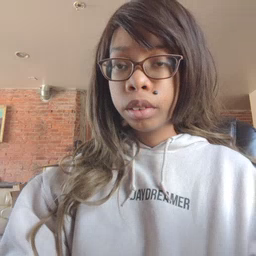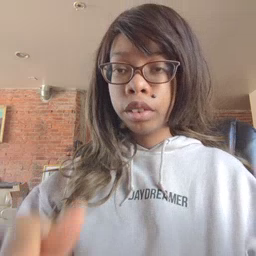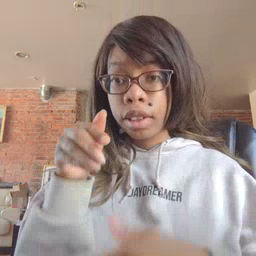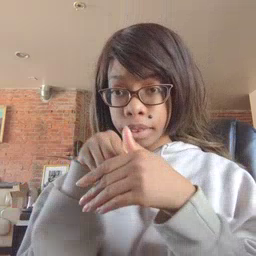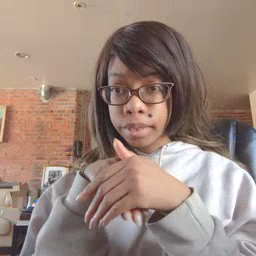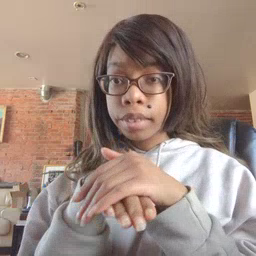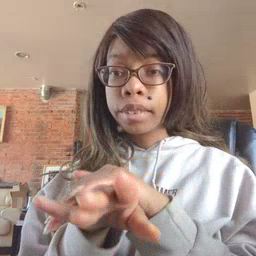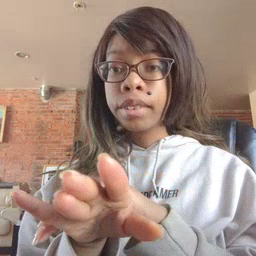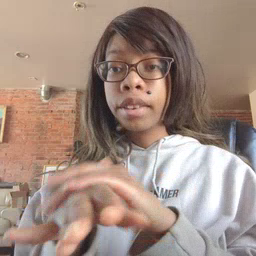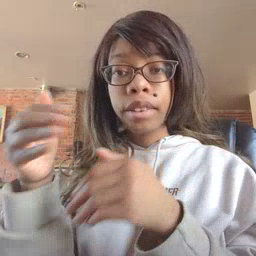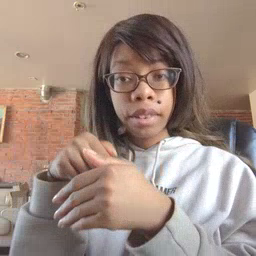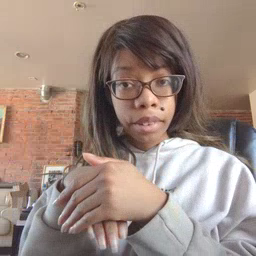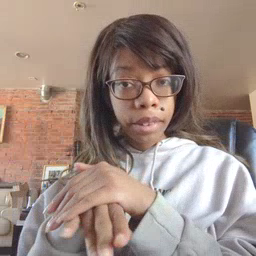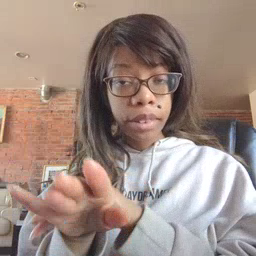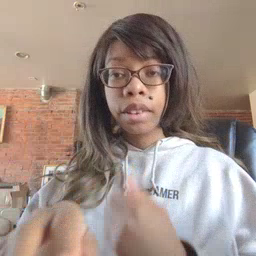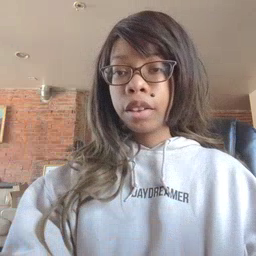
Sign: into